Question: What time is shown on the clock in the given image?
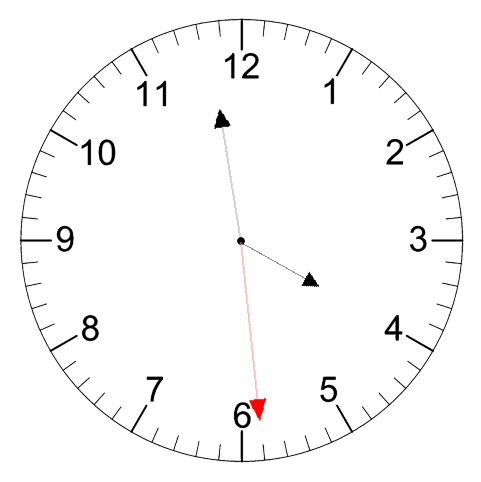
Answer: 03:58:29